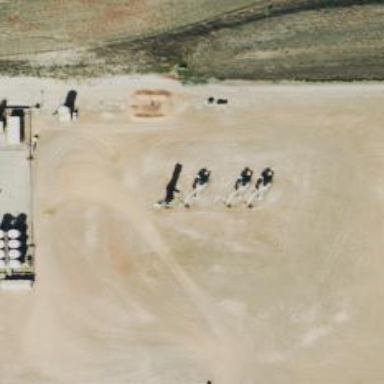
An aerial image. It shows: Petroleum well that is man-made.